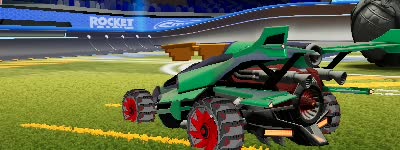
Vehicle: aftershock